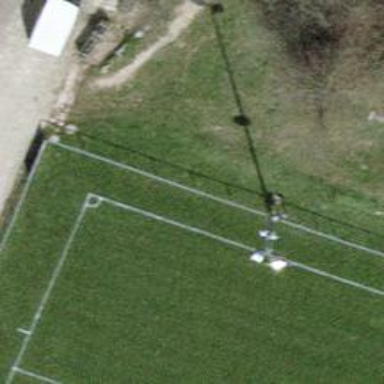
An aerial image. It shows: Mast structure.